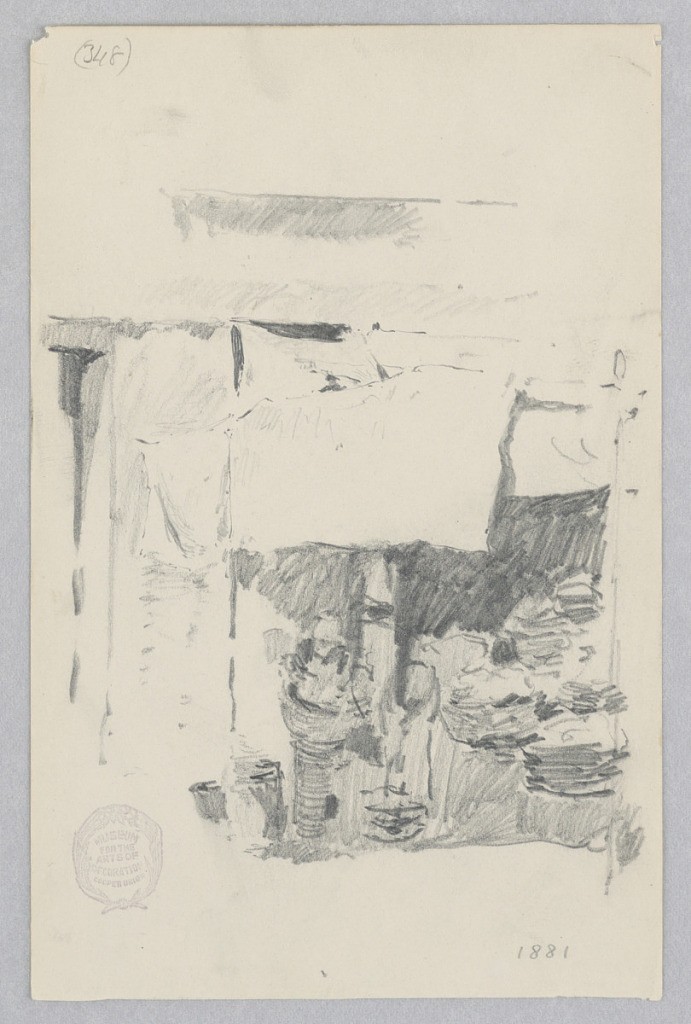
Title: Store front
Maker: Robert Frederick Blum, American, 1857–1903
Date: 1881
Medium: Graphite on wove paper
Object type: Drawing
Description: Sketch of a store front from the street.